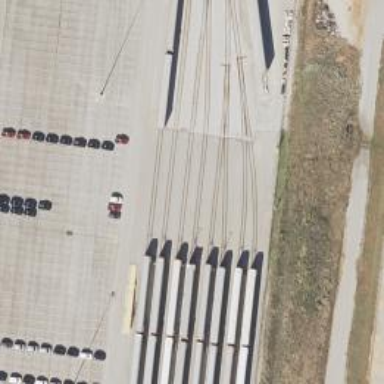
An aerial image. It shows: Rail spur service.